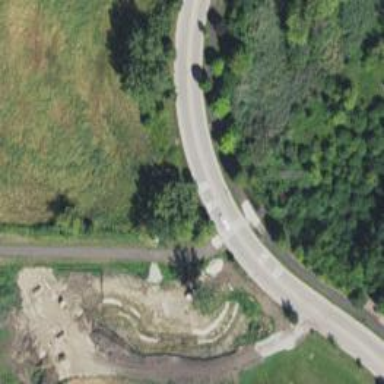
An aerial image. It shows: Cycleway.